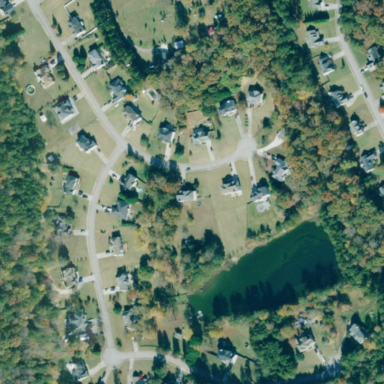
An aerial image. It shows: Single-family residential area.